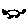
Label: cat